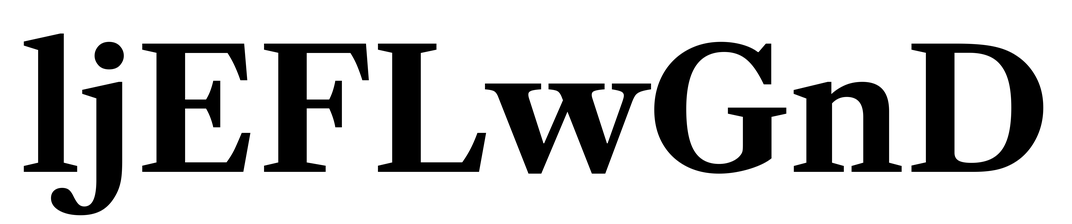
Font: LibreCaslonText_Bold